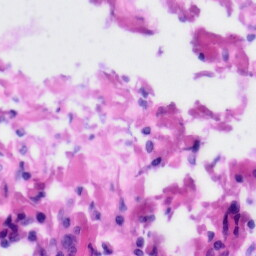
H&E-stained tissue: Tonsil